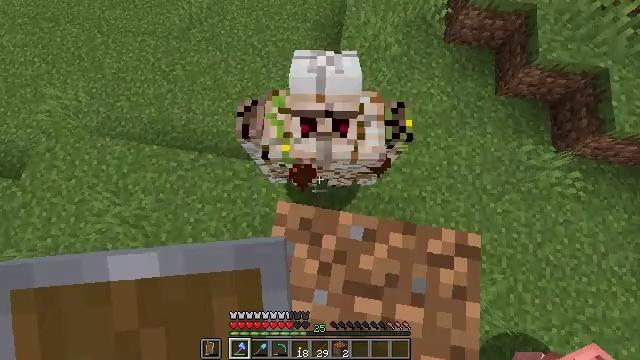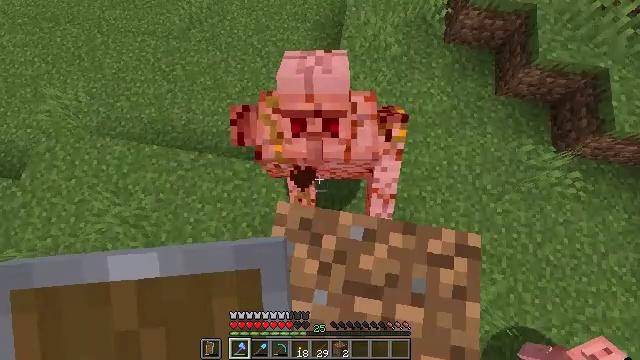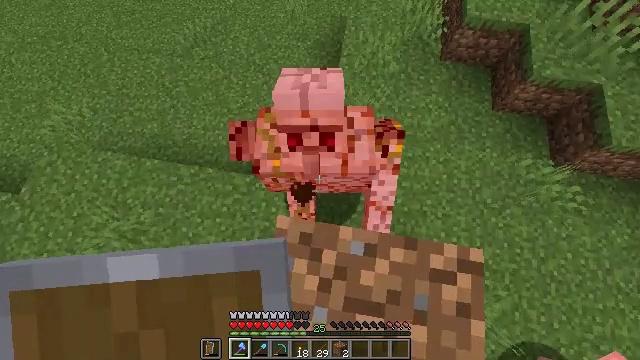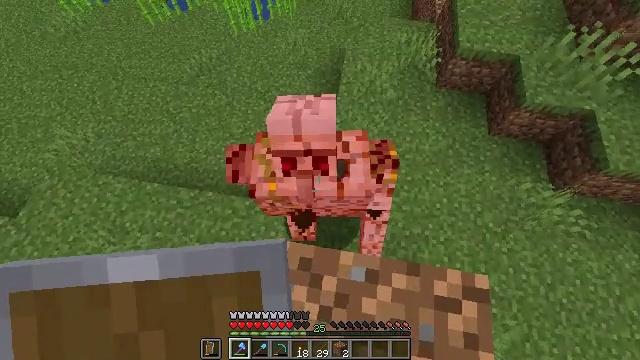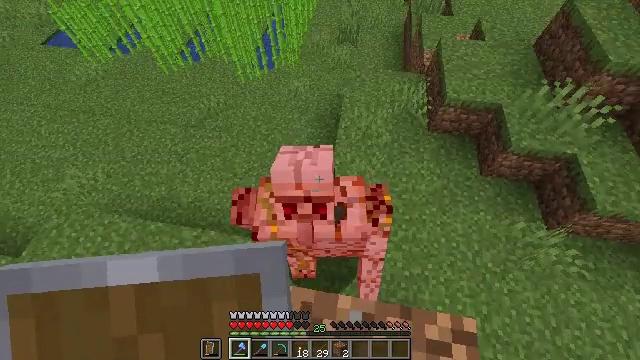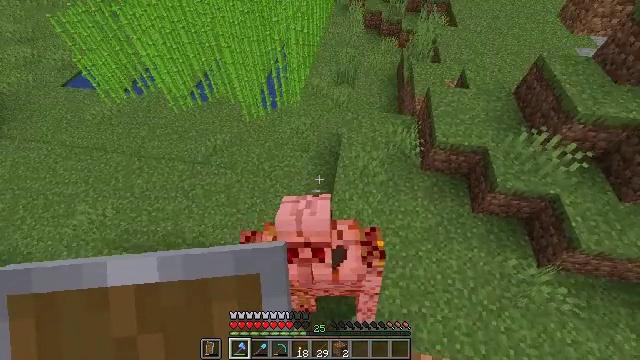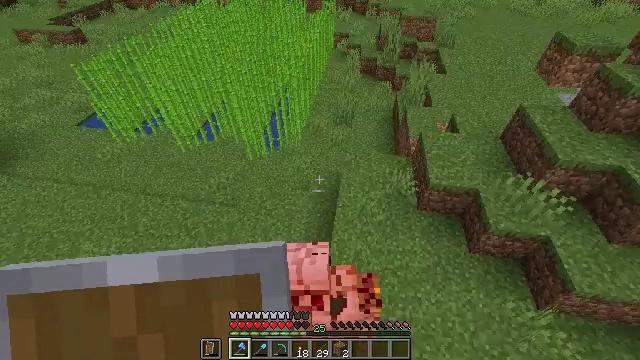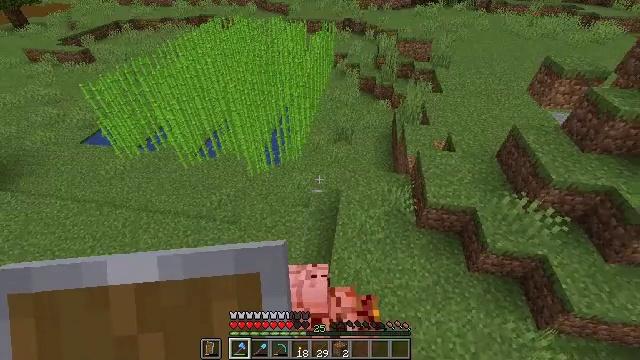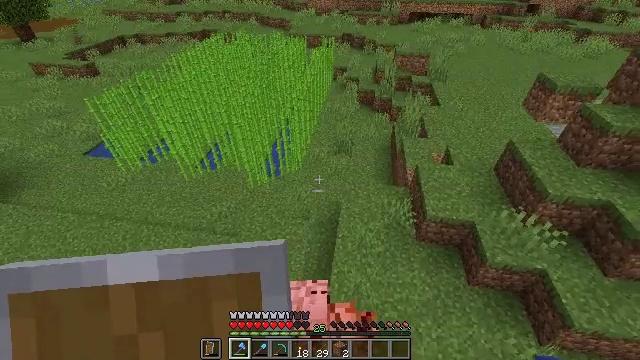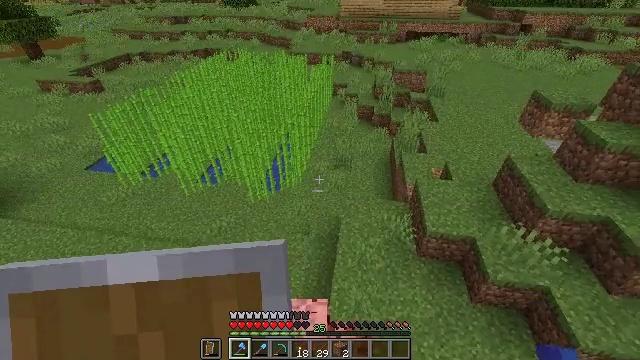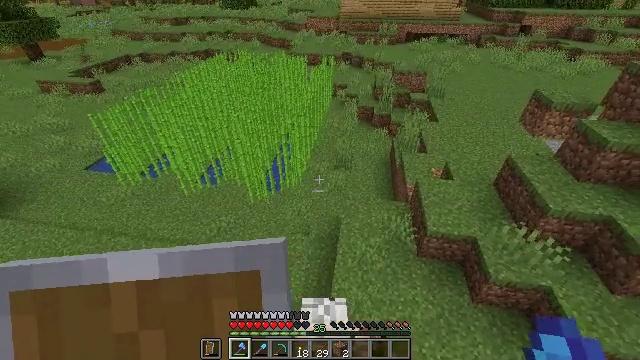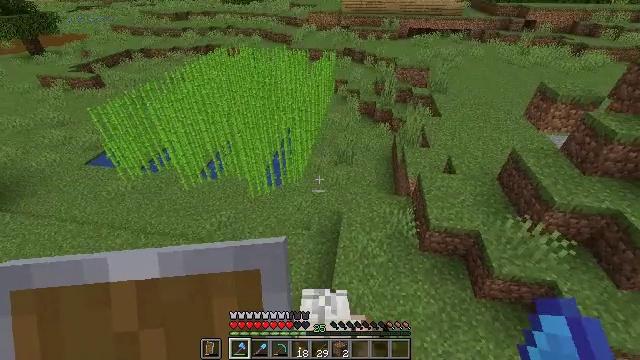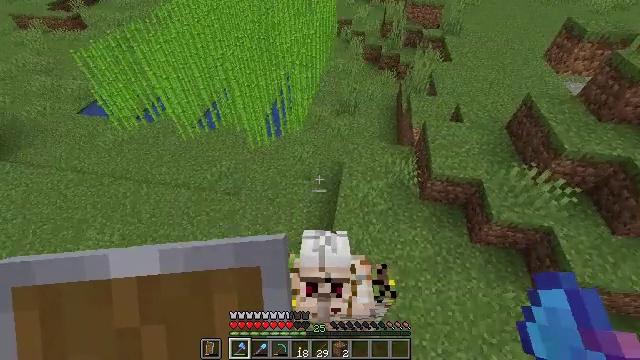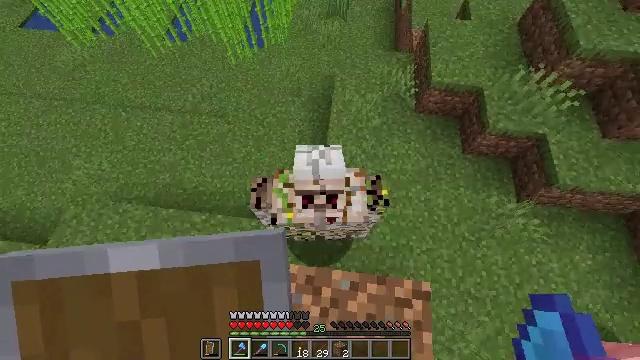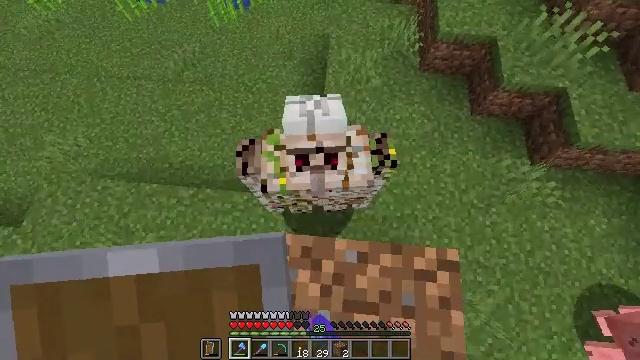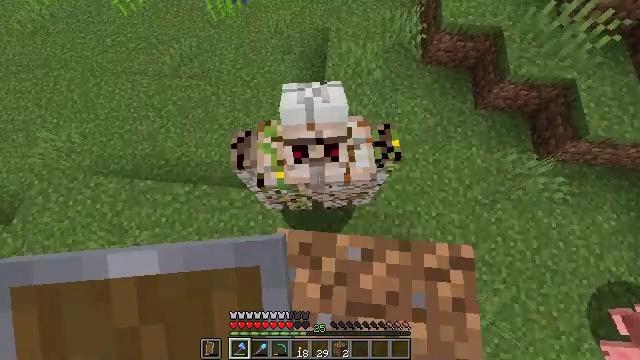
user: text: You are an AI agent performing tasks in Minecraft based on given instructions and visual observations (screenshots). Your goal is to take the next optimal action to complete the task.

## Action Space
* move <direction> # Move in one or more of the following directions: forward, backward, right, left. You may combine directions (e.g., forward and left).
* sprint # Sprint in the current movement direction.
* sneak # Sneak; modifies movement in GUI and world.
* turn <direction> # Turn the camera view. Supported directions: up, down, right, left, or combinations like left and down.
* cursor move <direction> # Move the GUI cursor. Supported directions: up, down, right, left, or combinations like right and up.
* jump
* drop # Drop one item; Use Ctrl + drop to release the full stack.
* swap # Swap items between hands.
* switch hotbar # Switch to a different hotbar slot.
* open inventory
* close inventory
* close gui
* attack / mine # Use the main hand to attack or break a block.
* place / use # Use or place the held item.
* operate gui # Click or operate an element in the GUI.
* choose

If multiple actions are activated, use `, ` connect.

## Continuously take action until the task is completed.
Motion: motion action
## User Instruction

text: Kill an iron golem.
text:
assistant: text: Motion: sneak
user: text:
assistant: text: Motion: sneak, turn up
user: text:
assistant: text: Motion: sneak, turn up
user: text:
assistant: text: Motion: sneak, turn up, jump
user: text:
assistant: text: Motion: sneak, turn up, jump
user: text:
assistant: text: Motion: sneak, turn up, jump
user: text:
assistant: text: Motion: sneak, turn up, jump
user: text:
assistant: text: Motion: sneak, turn up, jump
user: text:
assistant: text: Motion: sneak, turn up, jump
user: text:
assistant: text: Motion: sneak, jump
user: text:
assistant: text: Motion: sneak
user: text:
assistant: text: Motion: sneak, turn down
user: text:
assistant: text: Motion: sneak, turn right and down, attack / mine
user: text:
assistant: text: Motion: sneak, turn right and down, attack / mine
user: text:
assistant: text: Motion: sneak, attack / mine
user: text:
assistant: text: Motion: sneak, attack / mine
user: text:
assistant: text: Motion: sneak
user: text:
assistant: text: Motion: sneak